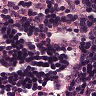
Metastatic tissue present: no